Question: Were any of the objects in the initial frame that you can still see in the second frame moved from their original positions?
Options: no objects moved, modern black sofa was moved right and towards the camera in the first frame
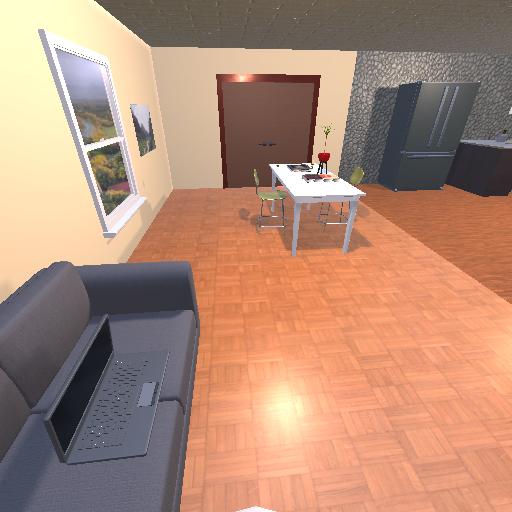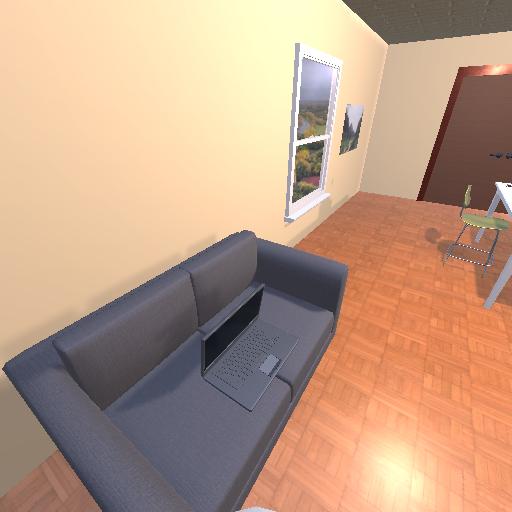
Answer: no objects moved